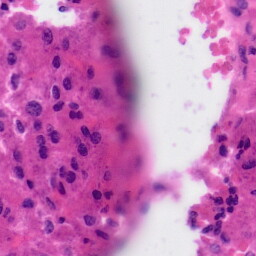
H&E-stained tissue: Liver